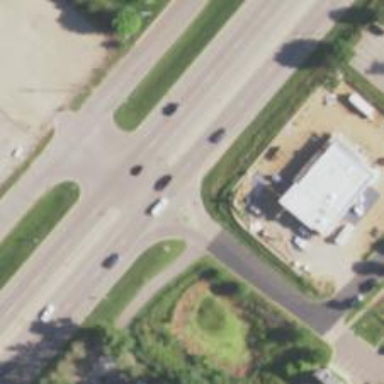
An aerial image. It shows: Trunk link highway.